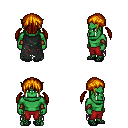
a pixel art fantasy rpg character, male body template, orc, green skin, black tattered cape, red pants, dark blonde twin-tailed hairstyle, cloth bracers, ghillies, four views (front, back, left, right), 2x2 character sprite sheet, small pixel art, hard edges, no anti-aliasing